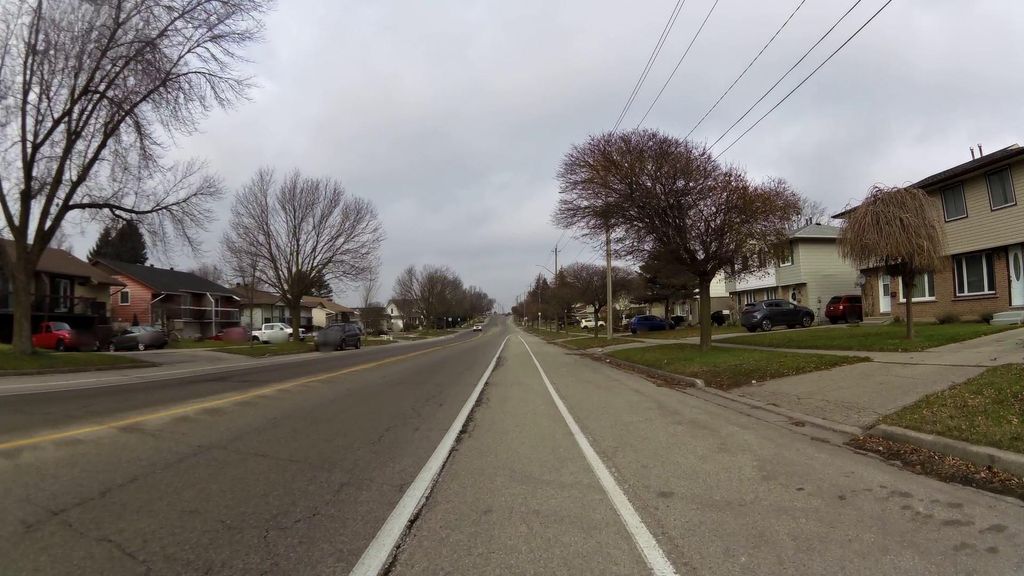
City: kitchener-waterloo